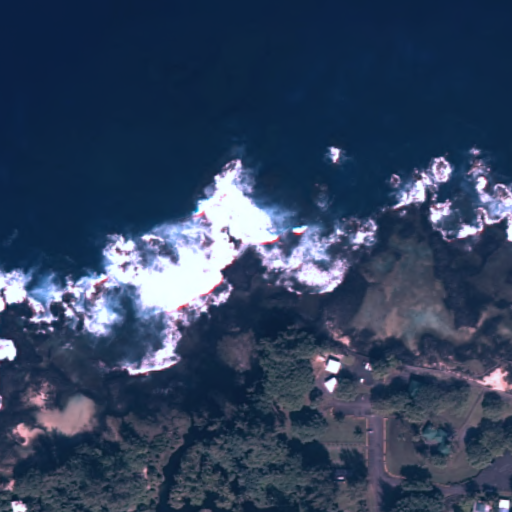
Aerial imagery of cape in Hawaii named Kēōkea Point containing only unknown